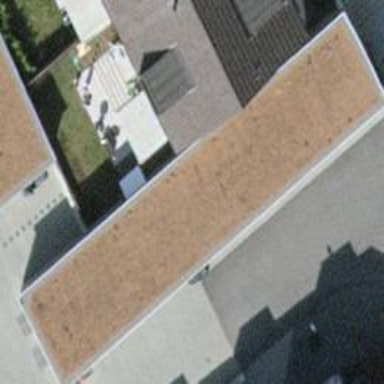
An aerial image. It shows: View of roof of building.